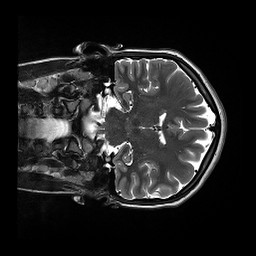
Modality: T2w
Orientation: coronal
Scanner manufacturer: siemens
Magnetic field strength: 3 T
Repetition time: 13.52 s
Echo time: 0.088 s